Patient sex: F
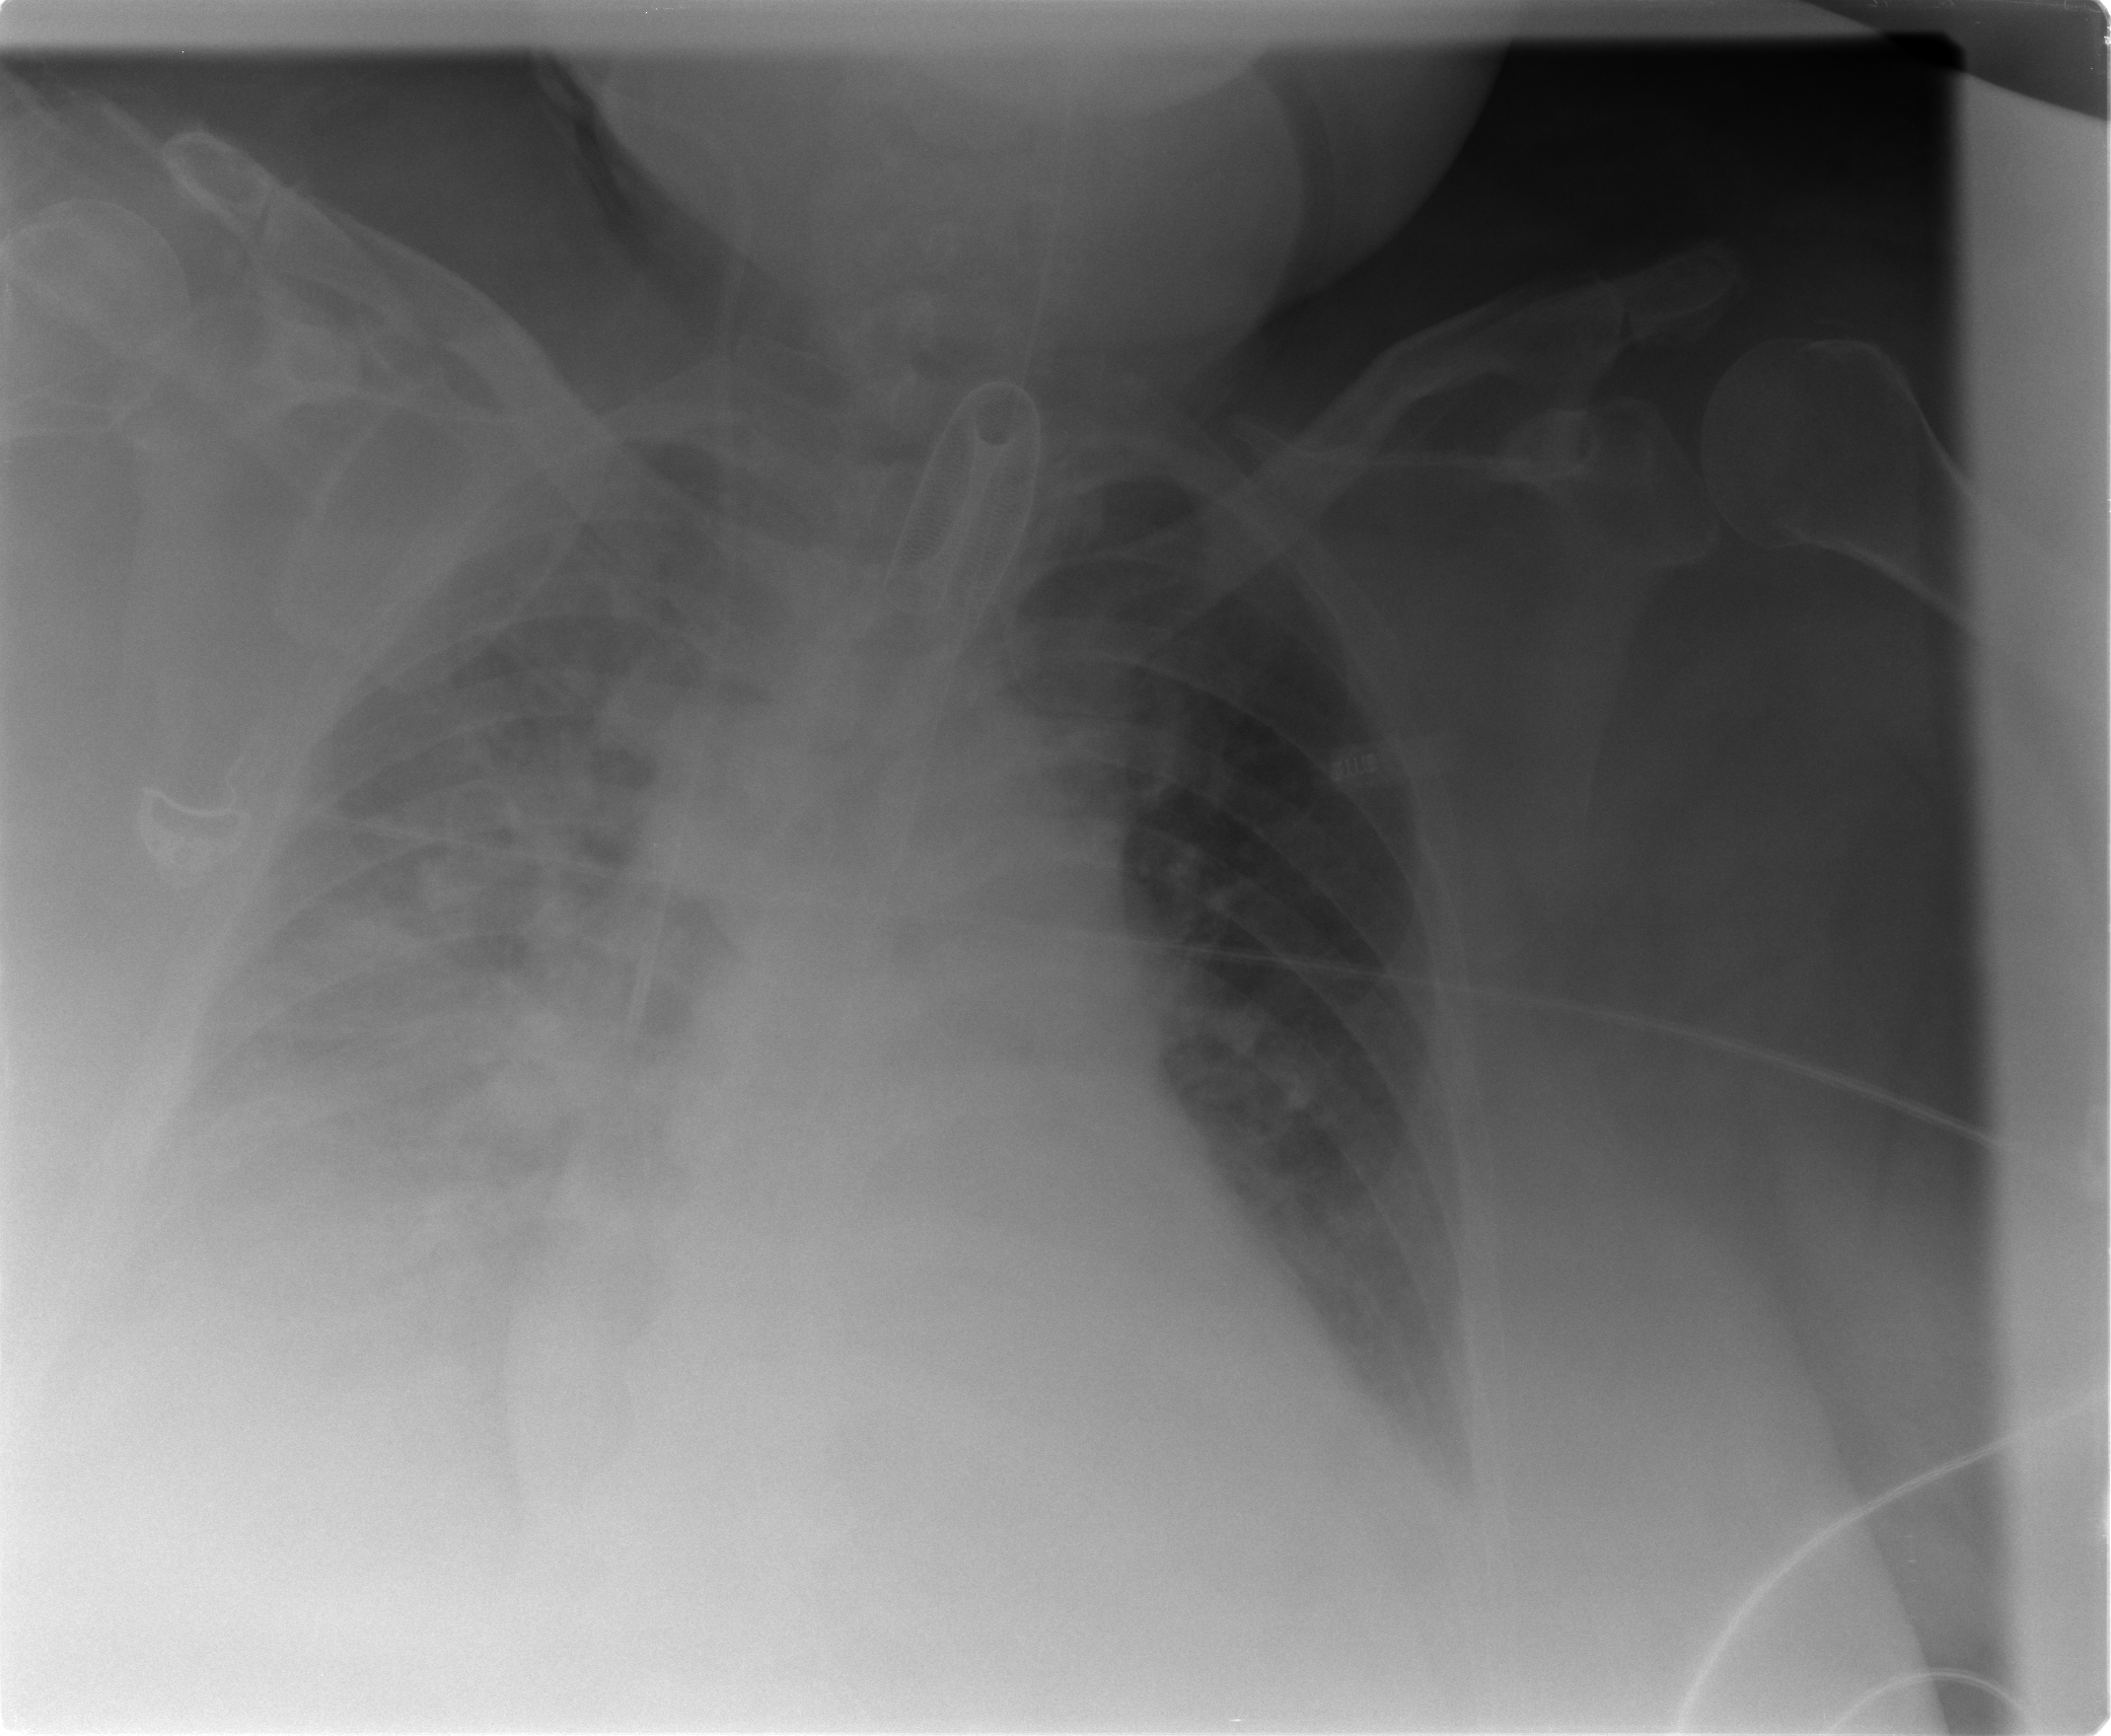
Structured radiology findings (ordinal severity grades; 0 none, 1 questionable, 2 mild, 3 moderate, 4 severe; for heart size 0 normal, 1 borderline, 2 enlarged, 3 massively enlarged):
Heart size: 2
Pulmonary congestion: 2
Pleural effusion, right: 3
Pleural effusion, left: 3
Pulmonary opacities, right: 2
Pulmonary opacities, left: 2
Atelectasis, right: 2
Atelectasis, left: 3